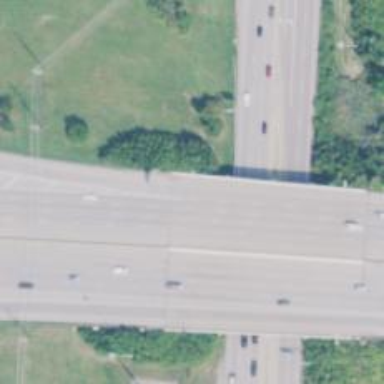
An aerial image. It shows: Bridge on motorway link.